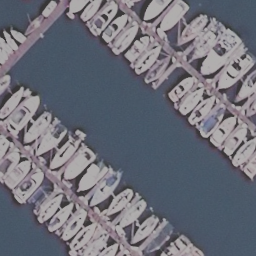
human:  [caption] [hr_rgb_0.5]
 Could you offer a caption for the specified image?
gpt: Lots of boats docked in lines at the harbor .

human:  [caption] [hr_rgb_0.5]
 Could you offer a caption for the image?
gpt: Many boats docked in lines at the harbor and only a few positions are free .

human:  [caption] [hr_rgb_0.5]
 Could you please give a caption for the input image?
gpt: Many boats docked in lines at the harbor and the water is deep blue .

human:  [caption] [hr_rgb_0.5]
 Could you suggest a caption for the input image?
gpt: Lots of boats docked in lines at the harbor and the water is deep blue .

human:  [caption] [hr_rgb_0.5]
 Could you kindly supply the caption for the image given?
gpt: Lots of boats docked in lines at the harbor and only a few positions are free .